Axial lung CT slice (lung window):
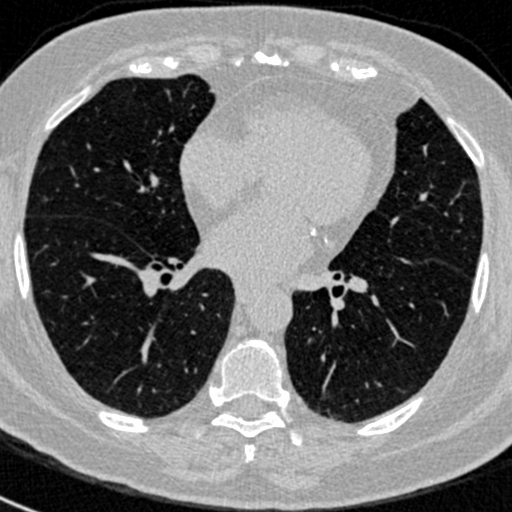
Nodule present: no